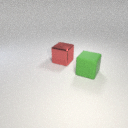
large green rubber cube in front of large red metal cube